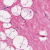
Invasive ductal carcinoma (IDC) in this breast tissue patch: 0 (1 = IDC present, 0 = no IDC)